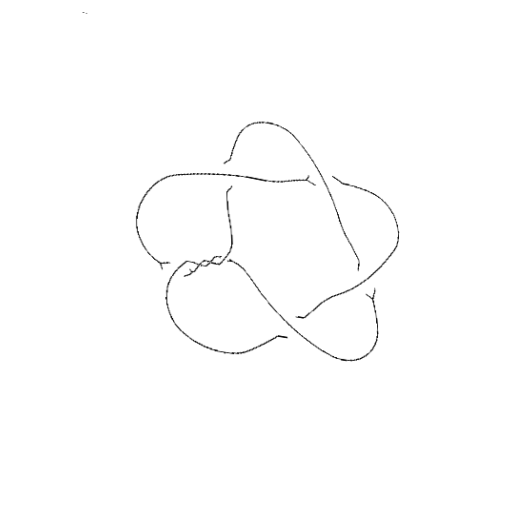
Crossing number: 8